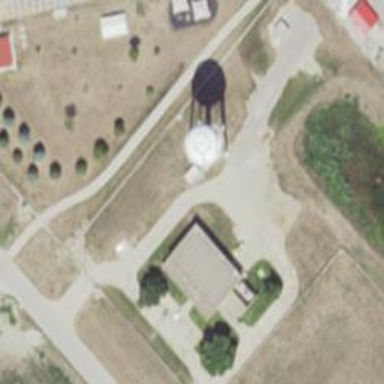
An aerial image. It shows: Water tower that is man-made.